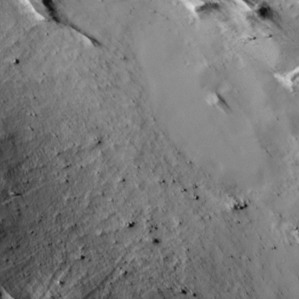
Label: non_frost